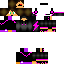
A female human skin with dark skin, wearing brown bald dressed in a black hoodie and black pants, featuring a closed mouth.